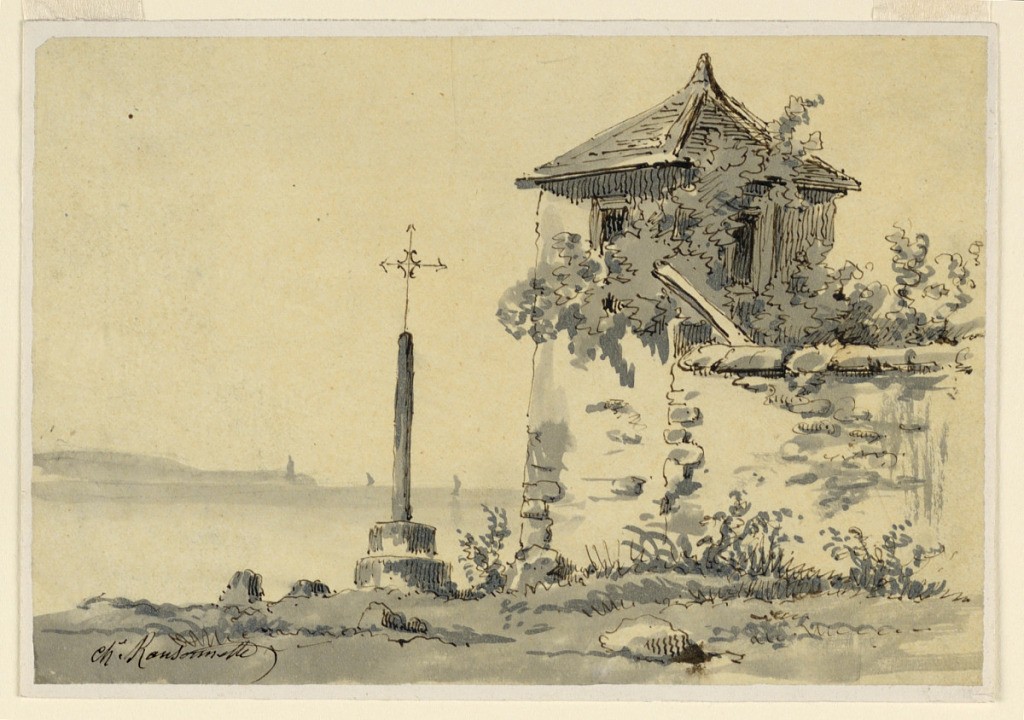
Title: At the Shore of a Bay
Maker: Charles Nicolas Ransonnette, French, 1793 - 1877
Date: ca. 1860
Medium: Pen and ink, brush and gray watercolor on tissue paper
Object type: Drawing
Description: A pavilion at the corner of a garden wall and a cross are shown in the first plane. A coast line and a lighthouse are beyind the center. Two sailing boats are in the background. Signature Ches Ransonnette, below at left.